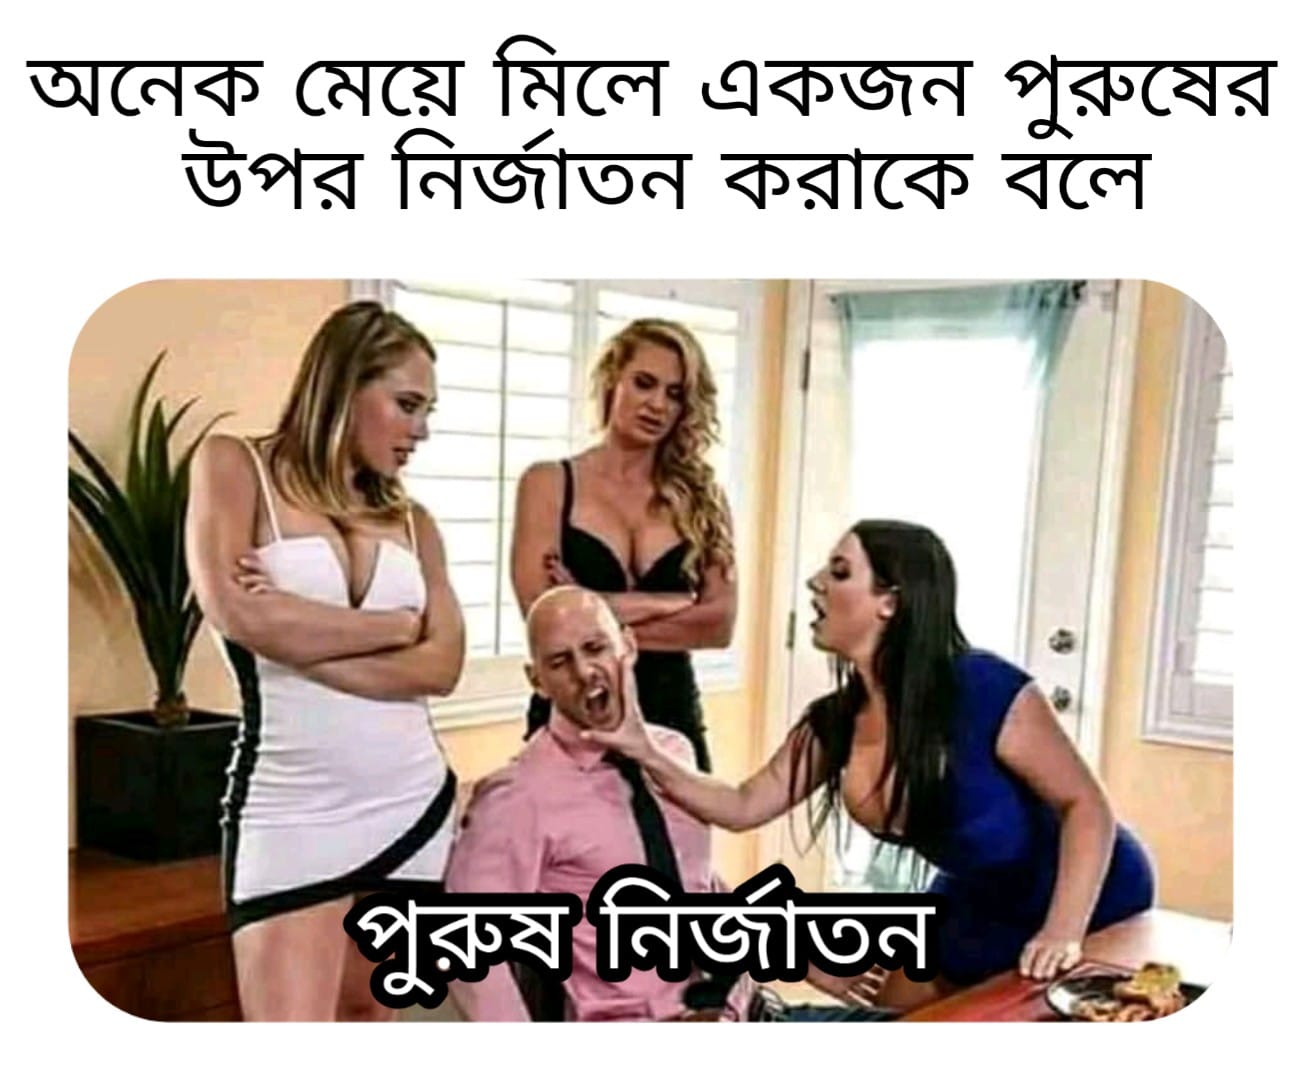
Caption: অনেক মেয়ে মিলে একজন পুরুষের উপর নির্যাতন করাকে বলে   পুরুষ নির্জাতন
Label: non-hate